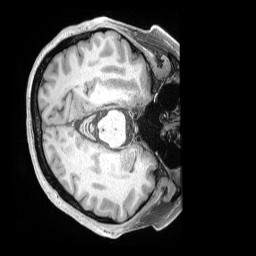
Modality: T1w
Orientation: axial
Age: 32
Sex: female
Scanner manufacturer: siemens
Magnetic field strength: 3 T
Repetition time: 2 s
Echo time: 0.00211 s